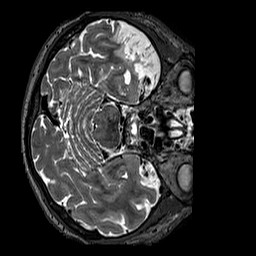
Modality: T2w
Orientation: axial
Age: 74
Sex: male
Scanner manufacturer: siemens
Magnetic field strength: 3 T
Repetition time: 3.2 s
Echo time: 0.567 s